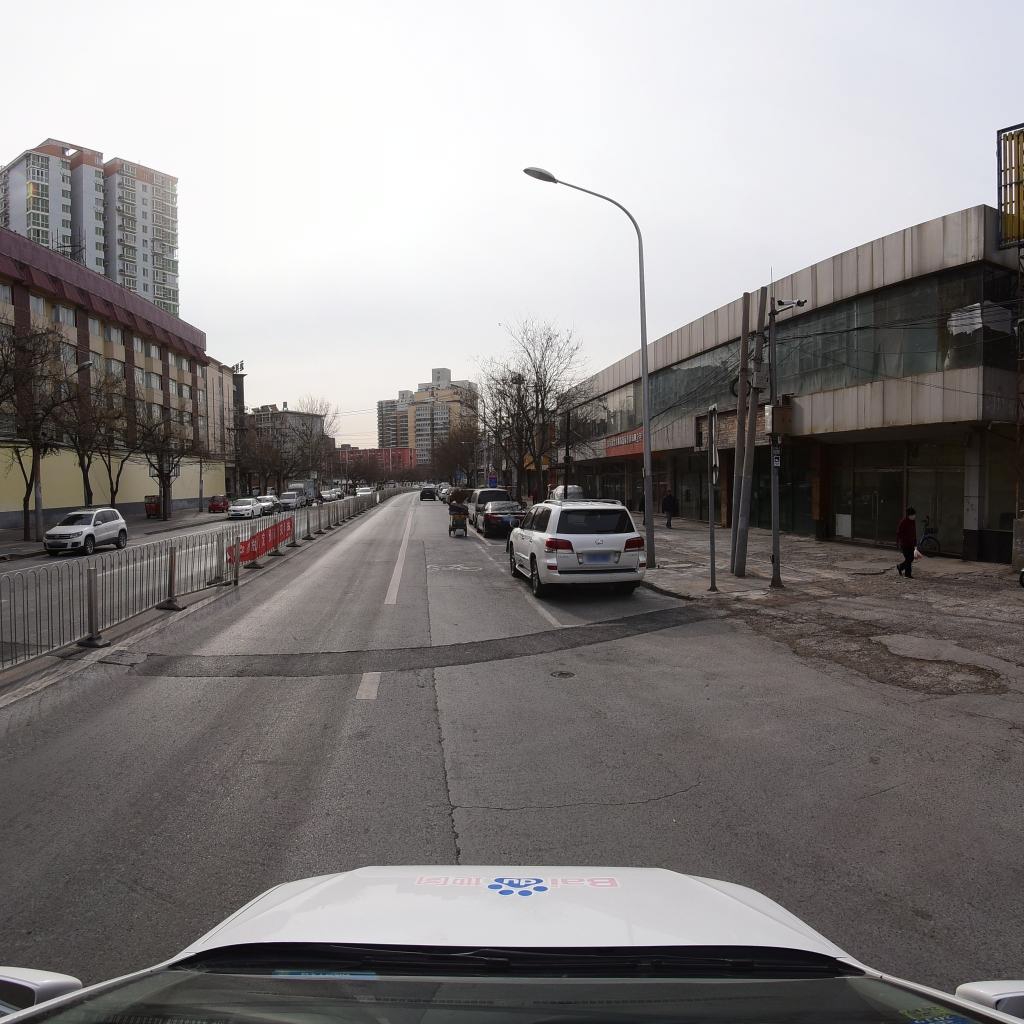
Region: Fengtai
Road damage annotations: longitudinal crack, transverse crack, transverse crack, pothole, transverse crack, transverse crack, longitudinal crack, transverse crack